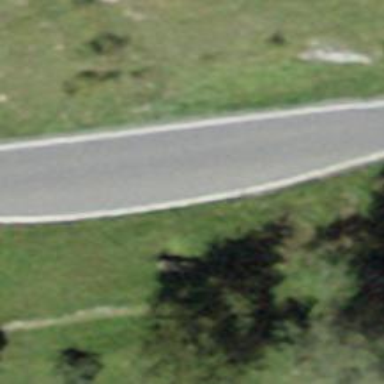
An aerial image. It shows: Passing place on the road.